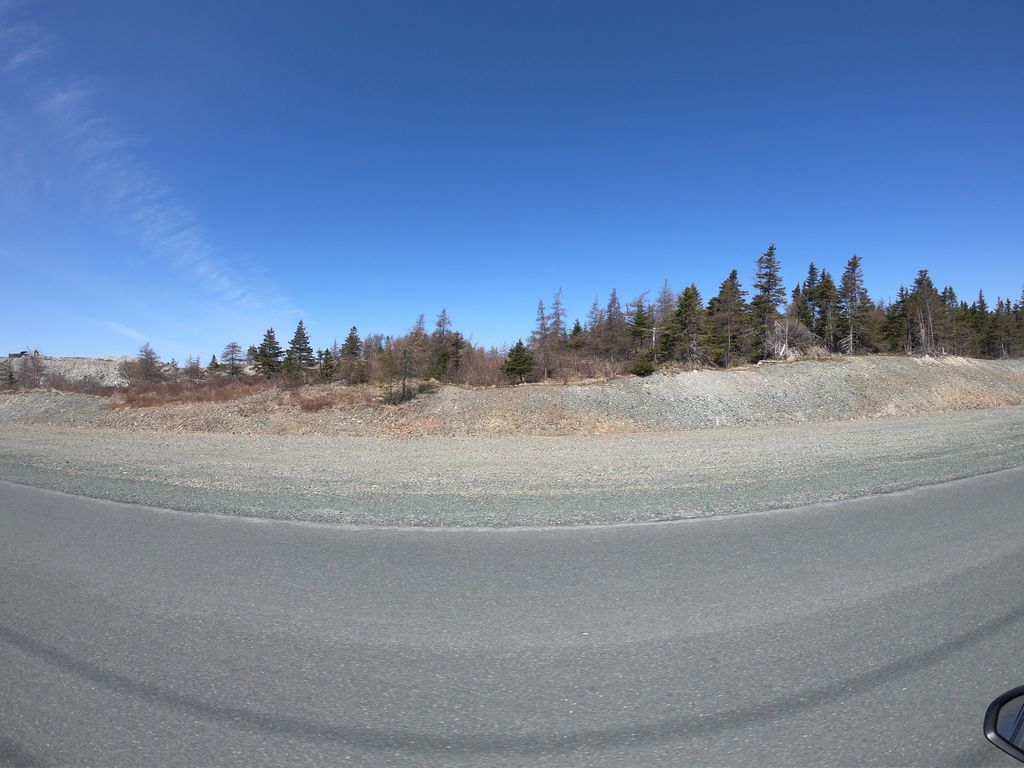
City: st_johns